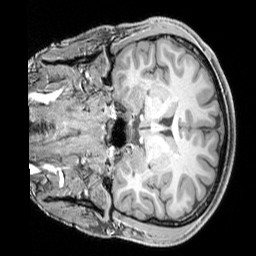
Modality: T1w
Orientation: coronal
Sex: male
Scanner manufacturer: siemens
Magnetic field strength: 3 T
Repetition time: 2.3 s
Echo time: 0.00226 s